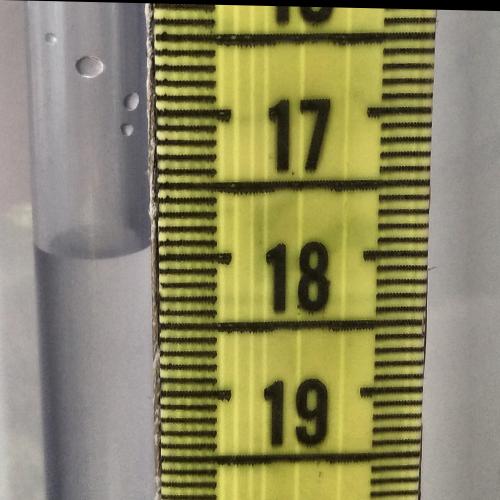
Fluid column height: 17.9 cm